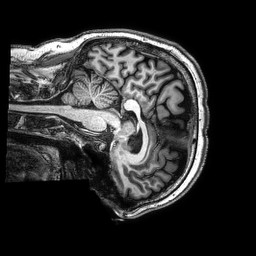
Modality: T1w
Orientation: sagittal
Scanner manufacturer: philips
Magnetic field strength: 3 T
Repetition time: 0.008 s
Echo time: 0.003528 s